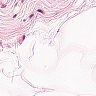
Metastatic tissue present: no